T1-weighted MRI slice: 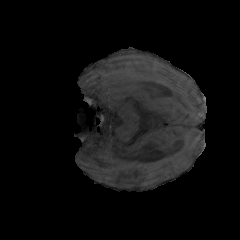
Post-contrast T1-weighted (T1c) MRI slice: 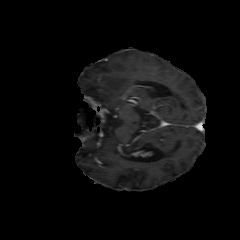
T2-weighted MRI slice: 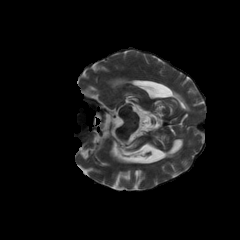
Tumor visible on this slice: yes